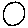
Label: circle